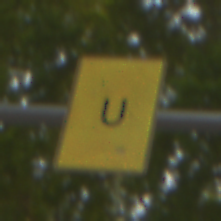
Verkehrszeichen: AnkuendigungOderFortsetzungUmleitungOhnePfeilsymbol
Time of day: SunriseSunset
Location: Outdoor (RoadRail)
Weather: Clear
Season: NotSpecified
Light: Natural